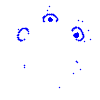
Particle: kaon